Question: My SPARQL Query returns a set of results, I want to visualize the Query results using an RDF Visualization algorithm, such that the results are related together and also I retrieve some more info about it.
Example:
if My domain is Movie industry, and I query about all movies directed by James Cameron, I get about 10 or 11 results, something like,
'''
'The Terminator'
'Rambo: First Blood Part II'
'Aliens'
'The Abyss'
'Terminator 2: Judgment Day '
'True Lies'
'Titanic'
'Avatar'
'''
I want to make a visualized graph between all the results, showing the main relation "directed by James cameron" and also searching for some other relation through semantic web, try something like this:

The above result came from <URL> where the Entities we compared between are the movies themselves,note that relFinder is semanticWeb-Based.
I am interested on similar algorithms to Generate Queries based on some algorithms to retrieve results to relate to the original Query to give more detailed relations
I also want to know if there's any dotNet libraries to facilitate the process?
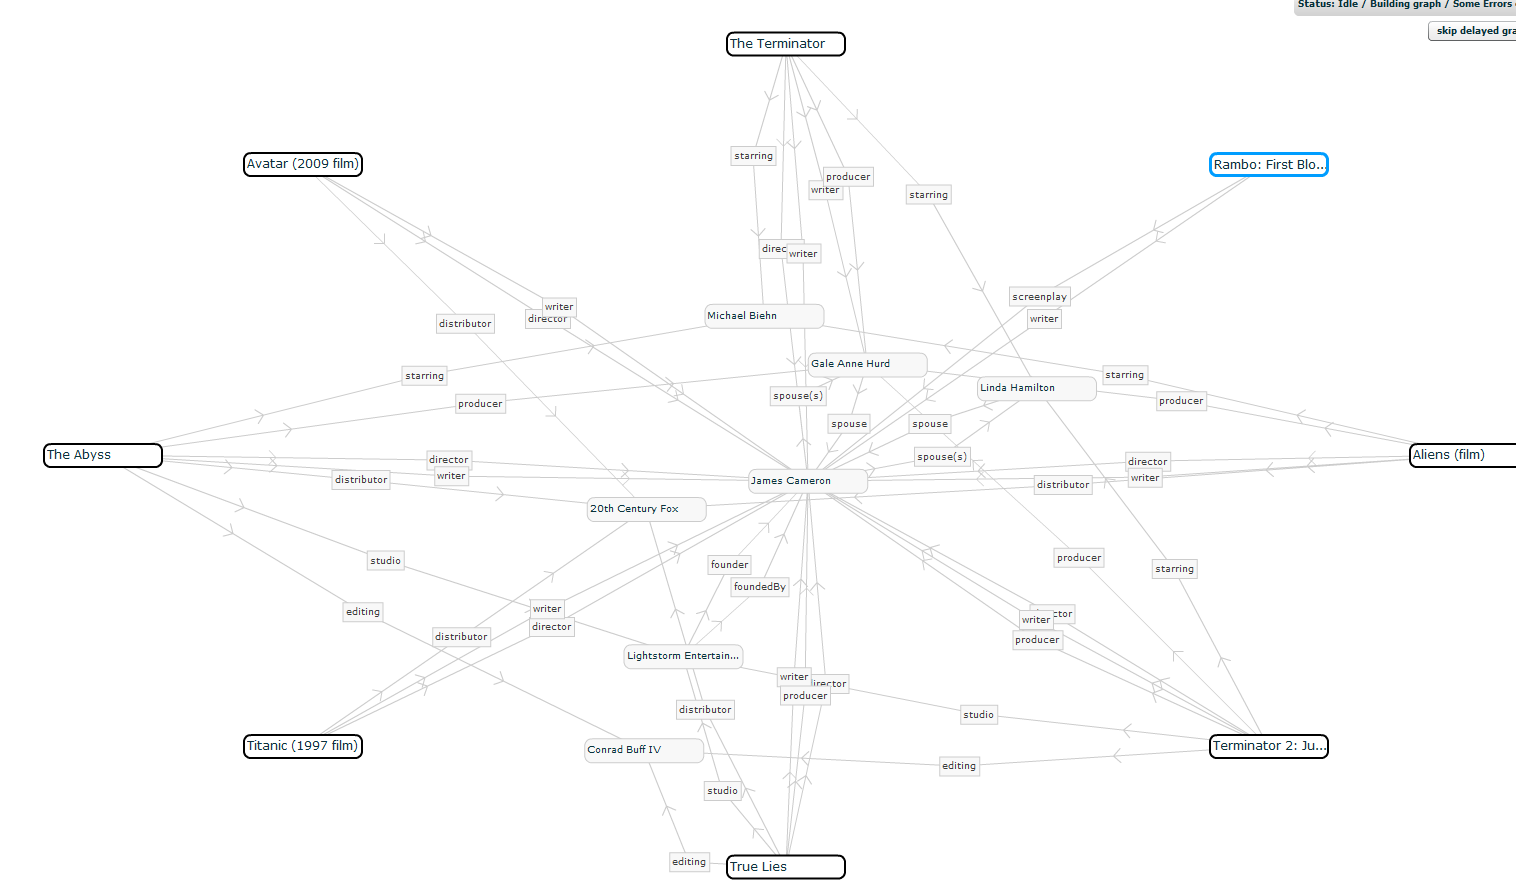
Answer: There are a number of .Net libraries for RDF and SPARQL that will let you do the querying part but you'll need to find a visualization library that suits your needs and combine the two.
In terms of RDF/SPARQL libraries for .Net you have the choice of the following:
- <URL>
I'm not a visualization expert so you'd have to go research that yourself